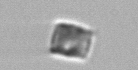
Label: Bacillariophyceae_morphotype1